在平面直角坐标系中，$O$为坐标原点，$F$是椭圆$C:\boldsymbol{\dfrac{x^2}{a^2}+y^2=1(a>1)}$的左焦点，若$F$与椭圆上任一点距离的最大值为$\boldsymbol{2+\sqrt{3}}$．

\noindent (1) 求椭圆的离心率；
\noindent (2) 若$A$为椭圆$C$的上顶点，$P、Q$为椭圆上的点，$\triangle APQ$是以$A$为直角顶点的等腰直角三角形，求满足条件的$\triangle APQ$的个数，并说明理由；
\noindent (3) 若斜率为$\boldsymbol{\dfrac{1}{2}}$的直线$l$交椭圆$C$于$G、H$两点，$N$为以线段$GH$为直径的圆上一点，求$\boldsymbol{|ON|}$的最大值．

\vspace{0.2cm}
【解答】

\noindent \textbf{【答案】}
\noindent (1) $\frac{\sqrt{3}}{2}$;
\noindent (2) 3个，理由见解析;
\noindent (3) $\sqrt{5}$.

\vspace{1em}

\noindent \textbf{【分析】}
\noindent (1) 由已知可得 $b=1, a+c=2+\sqrt{3}$，可求离心率；
\noindent (2) 不妨设 $AP$ 直线方程为 $y=kx+1 (k>0)$，与椭圆方程联立可得 $x_P = \frac{-8k}{1+4k^2}$，进而可得 $|AP| = \sqrt{1+k^2} \left| \frac{8k}{1+4k^2} \right|$，求得 $|AQ| = \sqrt{k^2+1} \left| \frac{8}{k^2+4} \right|$，从而有 $\sqrt{1+k^2} \left| \frac{8k}{1+4k^2} \right| = \sqrt{1+k^2} \left| \frac{8}{4+k^2} \right|$，求解可得结论。
\noindent (3) 设直线 $l: y=\frac{1}{2}x+m$ 与椭圆方程联立，由韦达定理求得的中点为 $D(-m, \frac{1}{2}m)$，利用弦长公式求得 $|GH|$，进而得到以 $|GH|$ 为直径的圆的半径 $r = \frac{\sqrt{5}}{2}\sqrt{2-m^2}$，由 $|ON| \le |OD| + r = \frac{\sqrt{5}}{2}(|m| + \sqrt{2-m^2})$，三角换元利用三角函数性质求出最大值。

\vspace{1em}

\noindent \textbf{【详解】}
\noindent (1) 依题意有 $b=1, a+c=2+\sqrt{3}$，解得 $a=2, c=\sqrt{3}$。
\noindent 所以离心率 $e = \frac{c}{a} = \frac{\sqrt{3}}{2}$。

\noindent (2) 不妨设 $AP$ 直线方程为 $y=kx+1 (k>0)$，代入 $\frac{x^2}{4} + y^2 = 1$，
\noindent 整理得 $(1+4k^2)x^2 + 8kx = 0$，可得 $x_P = \frac{-8k}{1+4k^2}$，所以 $|AP| = \sqrt{1+k^2} \left| \frac{8k}{1+4k^2} \right|$，
\noindent 将 $-\frac{1}{k}$ 带入得 $|AQ| = \sqrt{1+\frac{1}{k^2}} \left| \frac{8}{1+\frac{4}{k^2}} \right| = \sqrt{k^2+1} \left| \frac{8}{k^2+4} \right|$，
\noindent 由 $|AP|=|AQ|$ 得 $\sqrt{1+k^2} \left| \frac{8k}{1+4k^2} \right| = \sqrt{1+k^2} \left| \frac{8}{4+k^2} \right|$，
\noindent 所以 $k^3 - 4k^2 + 4k - 1 = 0, (k-1)(k^2-3k+1) = 0$，
\noindent 解得 $k_1=1, k_2=\frac{3+\sqrt{5}}{2}, k_3=\frac{3-\sqrt{5}}{2}$
\noindent 所以满足条件的 $\triangle APQ$ 的个数是 3 个。

\noindent (3) 设直线 $l: y=\frac{1}{2}x+m$，设 $G(x_1, y_1), H(x_2, y_2)$，
\noindent 联立 $\begin{cases} y=\frac{1}{2}x+m \\ x^2+4y^2=4 \end{cases}$，得 $2x^2 + 4mx + 4m^2 - 4 = 0$，
\noindent 所以 $\begin{cases} \Delta = -16m^2 + 32 > 0 \\ x_1+x_2 = -2m \\ x_1x_2 = 2m^2-2 \end{cases}$，所以 $-\sqrt{2} < m < \sqrt{2}$。

\noindent 所以 $y_1+y_2 = m$，所以 $GH$ 的中点为 $D(-m, \frac{1}{2}m)$，
\noindent 所以 $|GH| = \sqrt{1+\frac{1}{4}} \times \sqrt{(x_1+x_2)^2 - 4x_1x_2} = \frac{\sqrt{5}}{2}\sqrt{8-4m^2} = \sqrt{5(2-m^2)}$
\noindent 又 $N$ 的轨迹是以 $D(-m, \frac{1}{2}m)$ 为圆心，半径 $r = \frac{\sqrt{5}}{2}\sqrt{2-m^2}$ 的圆，
\noindent 所以 $|ON| \le |OD| + r = \frac{\sqrt{5}}{2}|m| + \frac{\sqrt{5}}{2}\sqrt{2-m^2} = \frac{\sqrt{5}}{2}(|m| + \sqrt{2-m^2})$。
\noindent 令 $|m| = \sqrt{2}\cos\theta, \theta \in (0, \frac{\pi}{2}]$，
\noindent 记 $f(\theta) = \frac{\sqrt{5}}{2}(\sqrt{2}\cos\theta + \sqrt{2}\sin\theta) = \frac{\sqrt{10}}{2} \times \sqrt{2}\sin(\theta+\frac{\pi}{4}) = \sqrt{5}\sin(\theta+\frac{\pi}{4})$，
\noindent 又 $\theta+\frac{\pi}{4} \in (\frac{\pi}{4}, \frac{3\pi}{4}]$，所以 $\theta=\frac{\pi}{4}, |m|=1$ 时，$|ON|_{\max} = \sqrt{5}$。

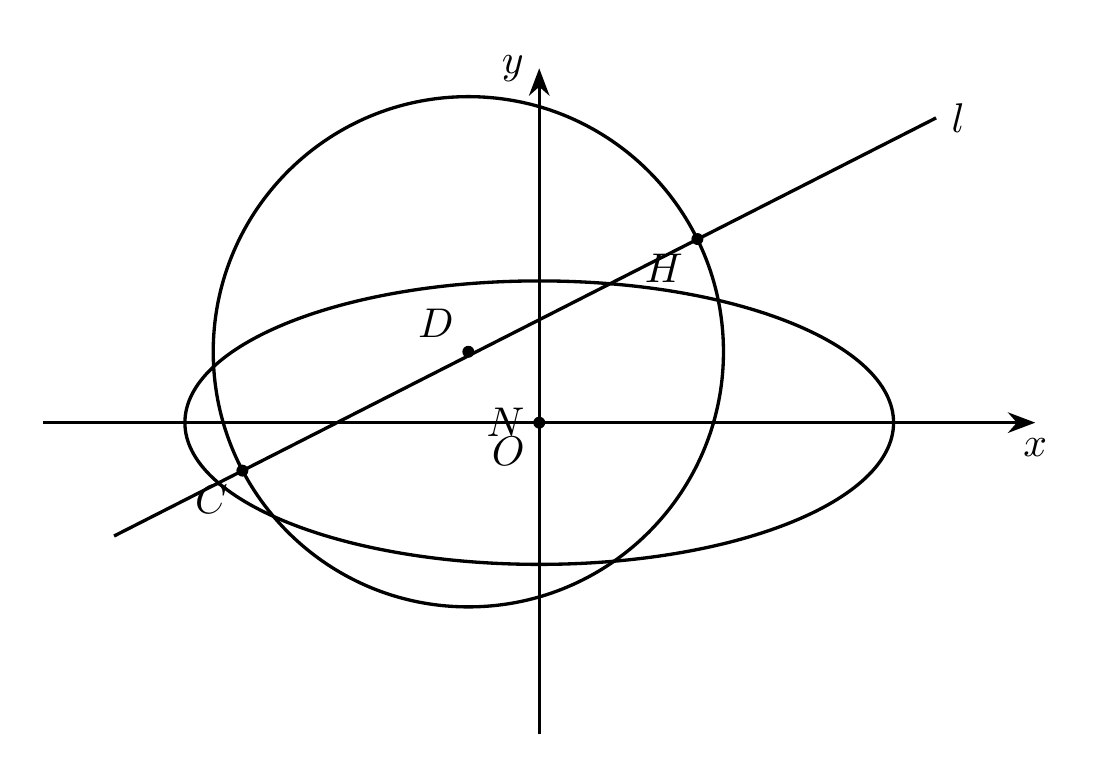